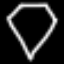
Label: diamond